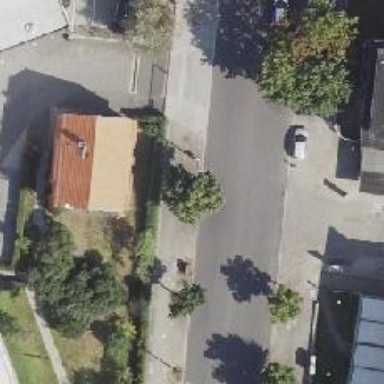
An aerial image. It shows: Broadleaved deciduous tree with parking obstacle nearby.